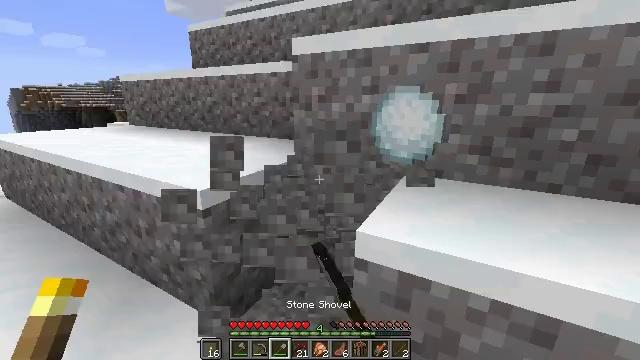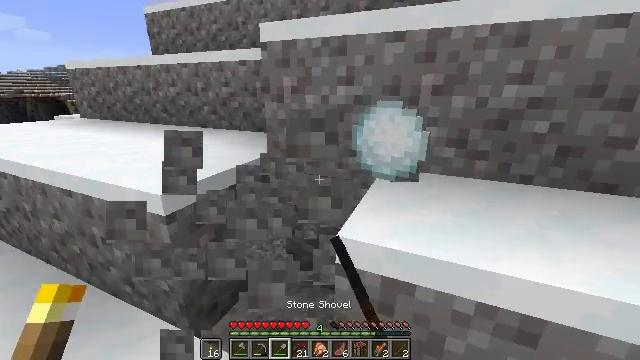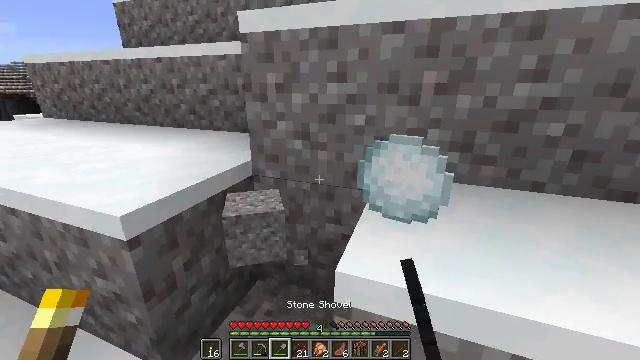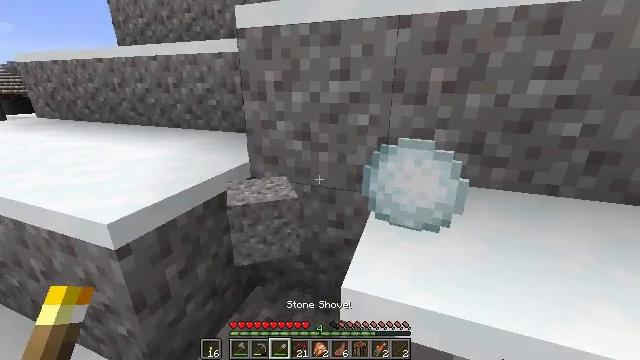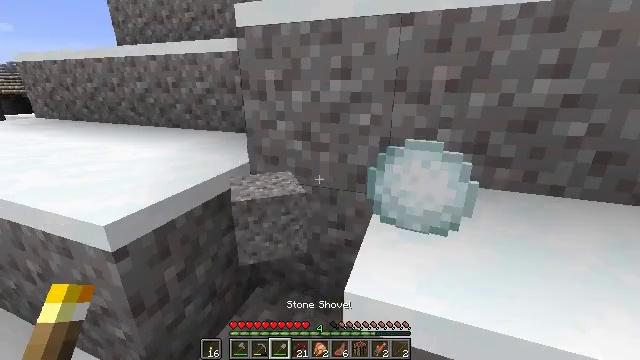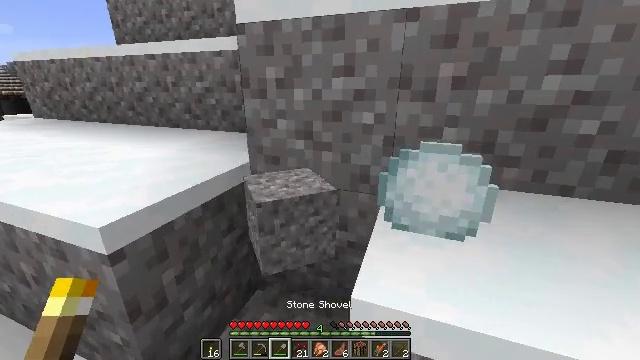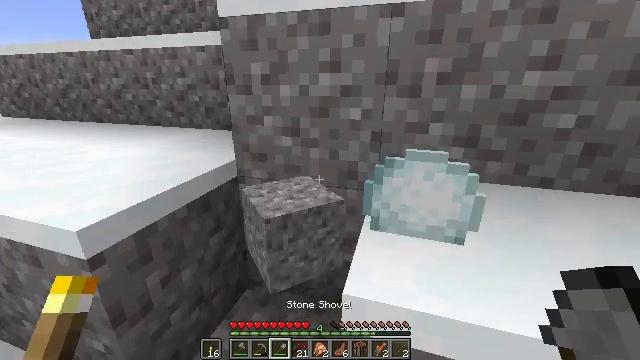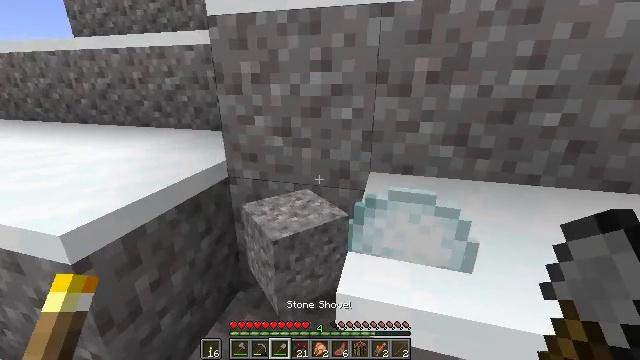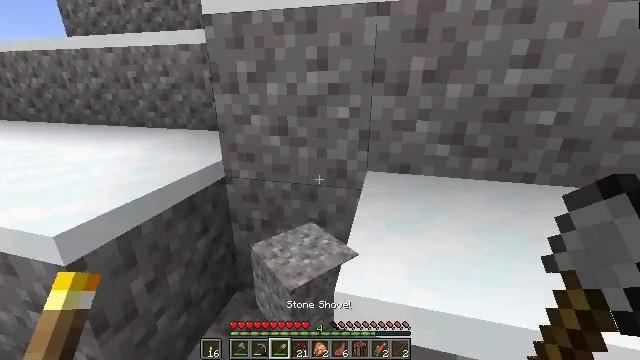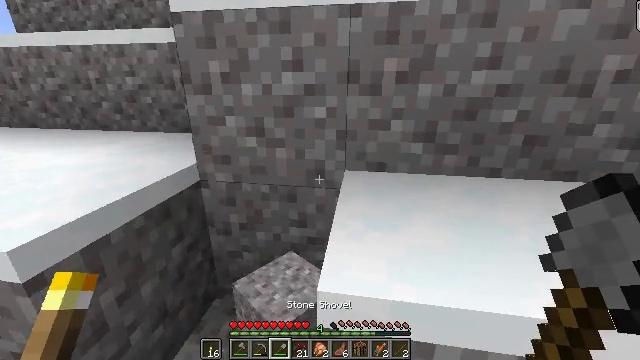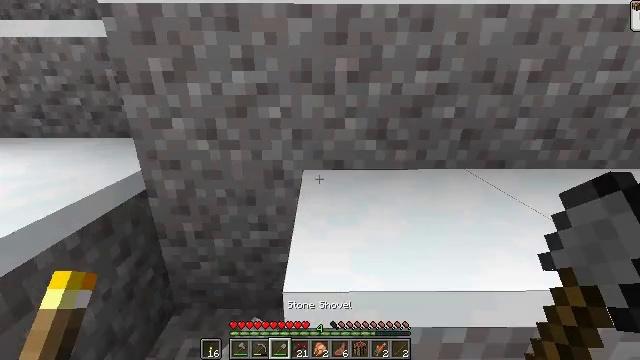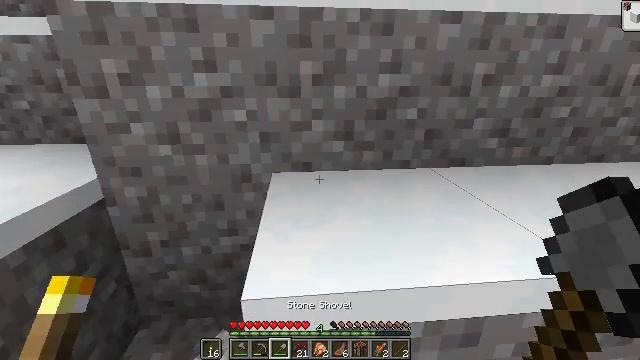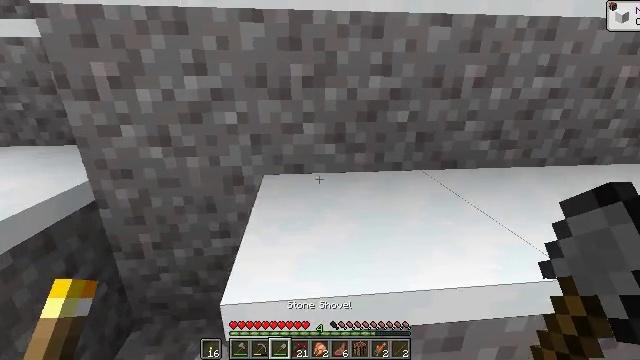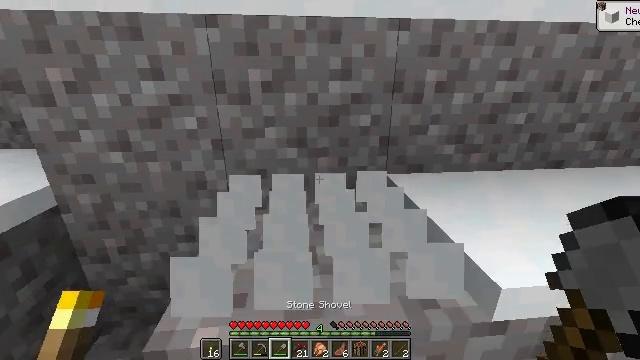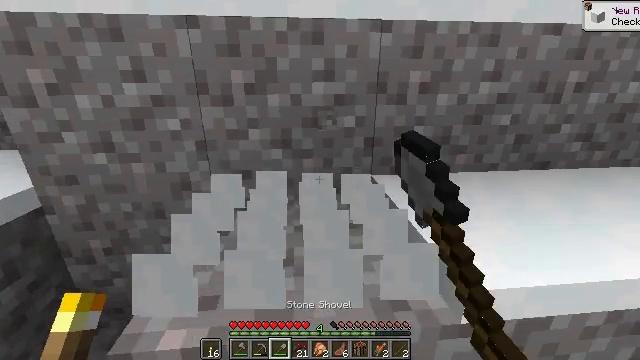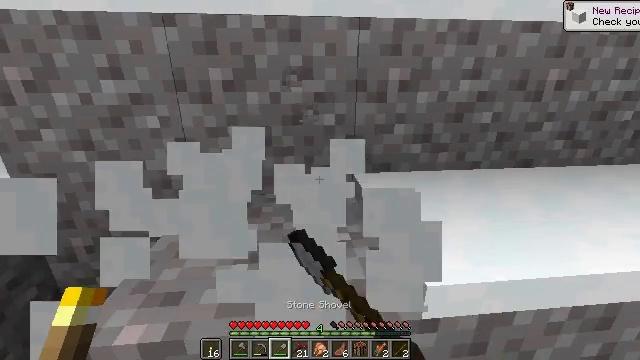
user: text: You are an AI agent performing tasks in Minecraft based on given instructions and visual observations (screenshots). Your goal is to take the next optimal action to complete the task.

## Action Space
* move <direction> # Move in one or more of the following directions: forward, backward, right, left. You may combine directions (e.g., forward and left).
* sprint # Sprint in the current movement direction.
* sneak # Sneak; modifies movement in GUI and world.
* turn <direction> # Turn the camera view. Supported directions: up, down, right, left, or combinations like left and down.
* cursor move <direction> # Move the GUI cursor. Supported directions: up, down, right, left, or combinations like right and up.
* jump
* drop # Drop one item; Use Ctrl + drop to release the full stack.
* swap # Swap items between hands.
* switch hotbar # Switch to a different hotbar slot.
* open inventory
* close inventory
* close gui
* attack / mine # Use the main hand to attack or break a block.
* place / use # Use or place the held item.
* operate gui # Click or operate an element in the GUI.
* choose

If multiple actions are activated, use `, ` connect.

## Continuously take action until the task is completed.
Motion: motion action
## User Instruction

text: Collect snow by holding the left button.
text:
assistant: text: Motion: move forward, turn right and down
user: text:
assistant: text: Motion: turn right
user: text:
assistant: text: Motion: no_op
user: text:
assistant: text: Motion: no_op
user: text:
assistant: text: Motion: no_op
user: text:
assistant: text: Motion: turn right
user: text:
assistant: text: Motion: turn right
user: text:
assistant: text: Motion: no_op
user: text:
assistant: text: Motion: turn right
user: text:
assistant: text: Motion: turn right
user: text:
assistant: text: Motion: move right, turn right
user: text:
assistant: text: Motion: move right
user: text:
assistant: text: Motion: move right, attack / mine
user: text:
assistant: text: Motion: attack / mine
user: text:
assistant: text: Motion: attack / mine
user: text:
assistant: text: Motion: attack / mine
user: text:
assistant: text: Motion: no_op
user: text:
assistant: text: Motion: no_op
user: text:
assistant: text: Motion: attack / mine
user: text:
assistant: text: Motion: attack / mine
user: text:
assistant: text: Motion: no_op
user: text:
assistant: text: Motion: no_op
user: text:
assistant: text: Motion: turn right and up
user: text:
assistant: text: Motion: turn right and up
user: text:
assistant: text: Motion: turn right
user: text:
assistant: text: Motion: turn right
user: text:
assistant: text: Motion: attack / mine
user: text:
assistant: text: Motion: attack / mine
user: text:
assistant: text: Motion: attack / mine
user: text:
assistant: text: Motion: turn up